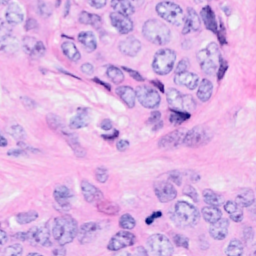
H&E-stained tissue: Breast